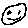
Label: smiley face